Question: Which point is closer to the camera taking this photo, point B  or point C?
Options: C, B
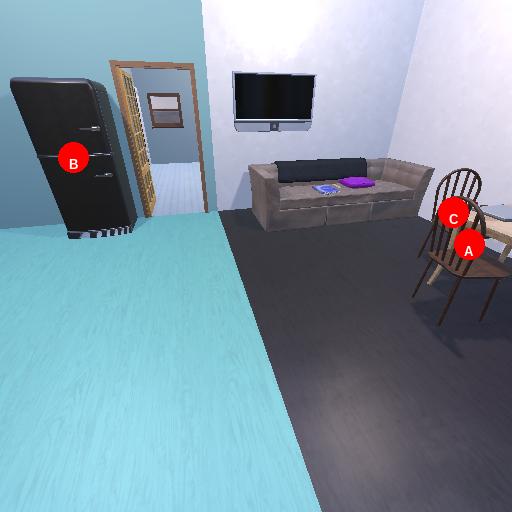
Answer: C